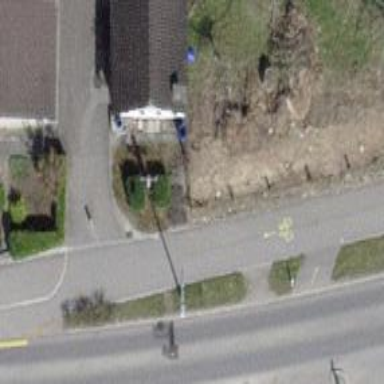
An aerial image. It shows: Wayside cross with historic significance.